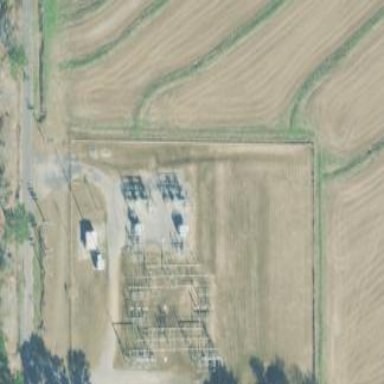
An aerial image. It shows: Distribution power substation secured by fence.